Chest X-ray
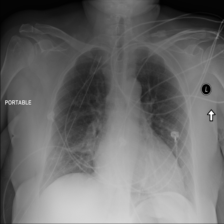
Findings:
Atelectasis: negative
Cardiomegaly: negative
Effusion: negative
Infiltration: positive
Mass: negative
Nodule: negative
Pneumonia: negative
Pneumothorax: negative
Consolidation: negative
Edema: negative
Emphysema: negative
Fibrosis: negative
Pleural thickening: negative
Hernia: negative